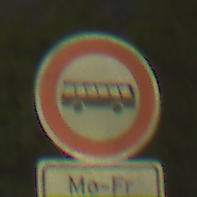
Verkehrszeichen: VerbotKraftomnibusse
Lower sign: ZeitangabenMitBeschraenkungAufWochentage2
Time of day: Night
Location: Outdoor (Urban)
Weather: PartlyCloudy
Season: NotSpecified
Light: Artificial